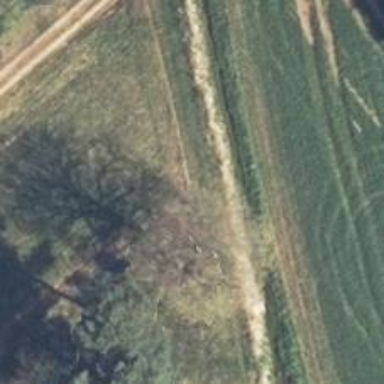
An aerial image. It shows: Hunting stand.